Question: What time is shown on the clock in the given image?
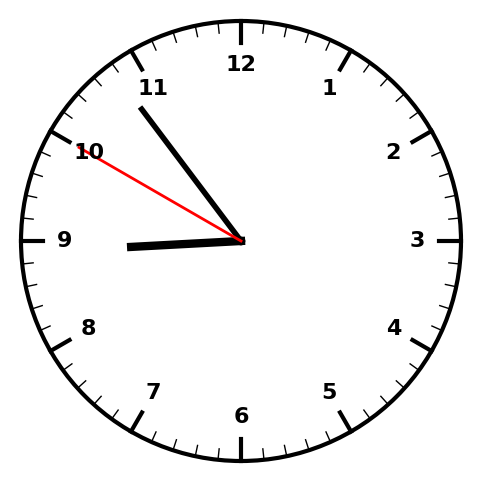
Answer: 08:53:50